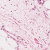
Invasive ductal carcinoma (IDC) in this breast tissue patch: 0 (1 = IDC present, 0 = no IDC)